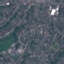
Land use / land cover class: Residential